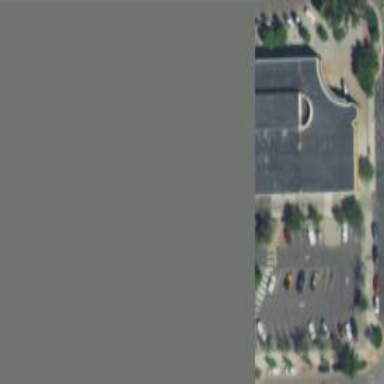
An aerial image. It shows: Parking space is available.